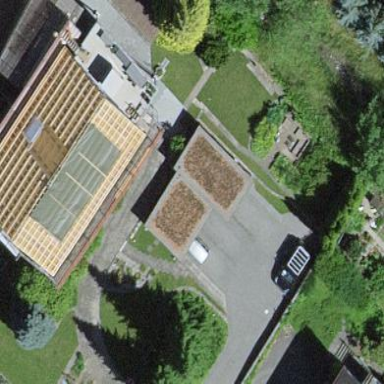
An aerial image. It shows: Garage.